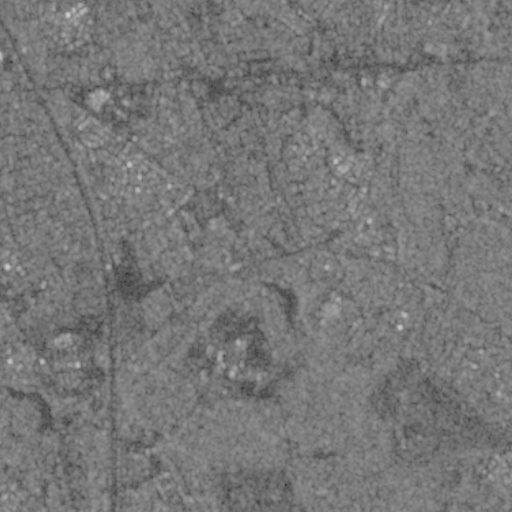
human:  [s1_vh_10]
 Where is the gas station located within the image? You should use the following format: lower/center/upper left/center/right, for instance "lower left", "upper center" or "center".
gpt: The gas station is located in the upper center of the image.
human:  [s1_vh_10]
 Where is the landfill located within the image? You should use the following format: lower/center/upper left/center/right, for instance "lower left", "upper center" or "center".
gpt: The landfill is located in the lower right of the image.
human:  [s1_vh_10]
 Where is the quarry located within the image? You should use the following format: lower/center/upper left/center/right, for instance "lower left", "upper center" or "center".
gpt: The quarry is located in the lower right of the image.
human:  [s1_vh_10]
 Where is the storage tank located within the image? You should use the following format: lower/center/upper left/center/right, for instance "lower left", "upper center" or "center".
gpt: The storage tank is located in the center of the image.
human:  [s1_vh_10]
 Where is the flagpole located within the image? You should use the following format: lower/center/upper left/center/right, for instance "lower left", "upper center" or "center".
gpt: The flagpole is located in the lower center of the image.
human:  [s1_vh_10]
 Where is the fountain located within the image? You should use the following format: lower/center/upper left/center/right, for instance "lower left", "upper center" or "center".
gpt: The fountain is located in the lower left of the image.
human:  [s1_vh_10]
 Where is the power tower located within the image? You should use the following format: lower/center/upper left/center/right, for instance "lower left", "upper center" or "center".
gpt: There is no power tower in the image.

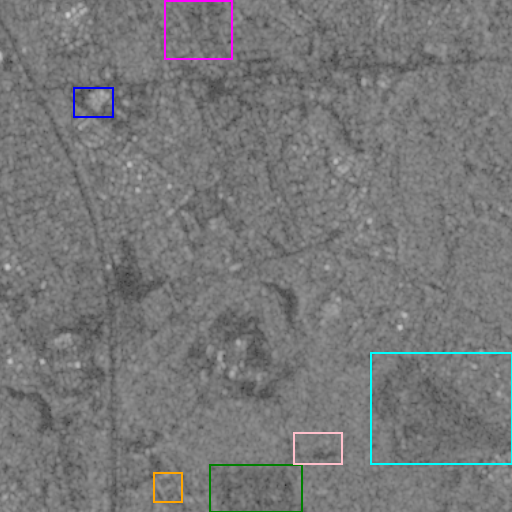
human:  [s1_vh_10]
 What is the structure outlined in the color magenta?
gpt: The structure outlined in magenta is a crop field.
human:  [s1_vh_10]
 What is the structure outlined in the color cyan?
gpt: The structure outlined in cyan is a landfill.
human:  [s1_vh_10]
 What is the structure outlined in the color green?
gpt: The structure outlined in green is a park.
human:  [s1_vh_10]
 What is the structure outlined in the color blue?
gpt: The structure outlined in blue is a parking lot.
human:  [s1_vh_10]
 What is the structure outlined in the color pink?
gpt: The structure outlined in pink is a quarry.
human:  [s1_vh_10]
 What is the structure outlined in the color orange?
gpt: The structure outlined in orange is a building.
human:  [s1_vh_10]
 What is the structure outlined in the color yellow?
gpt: There is no yellow outline.